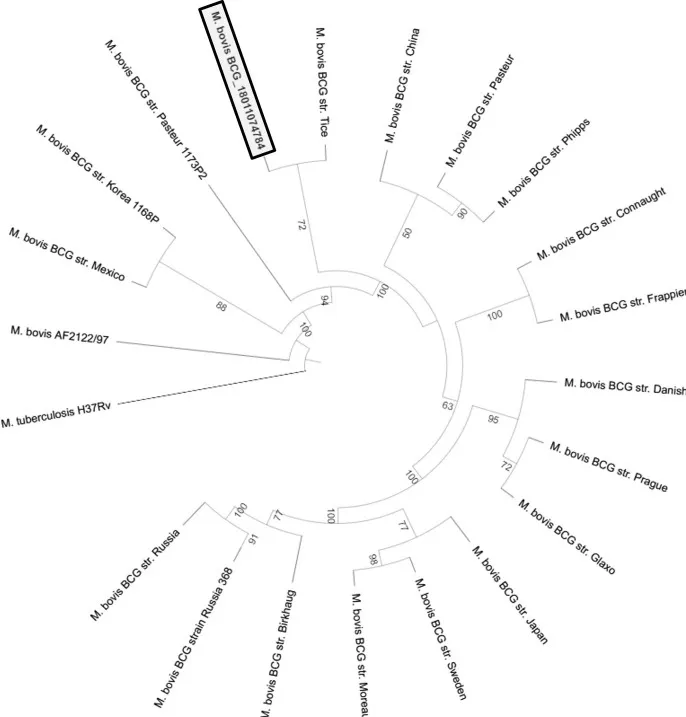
Maximum likelihood phylogenetic tree representing the relationship between the clinical M. bovis BCG strain (M. bovis BCG_1811074784) and reference M. bovis BCG strains. Bootstrap values of each branch are indicated.
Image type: pathology (immunostaining)